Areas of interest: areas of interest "Badminton Court"
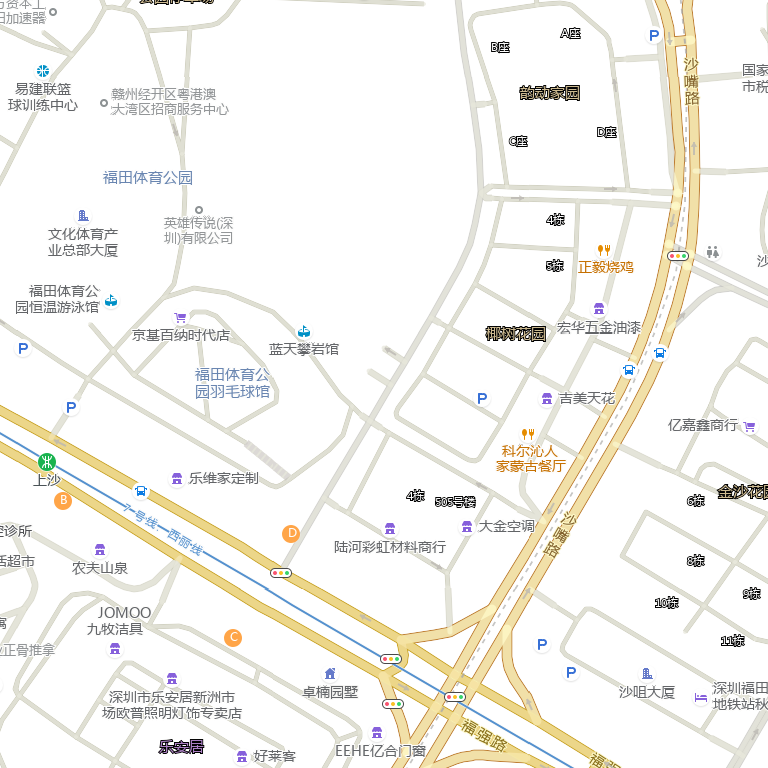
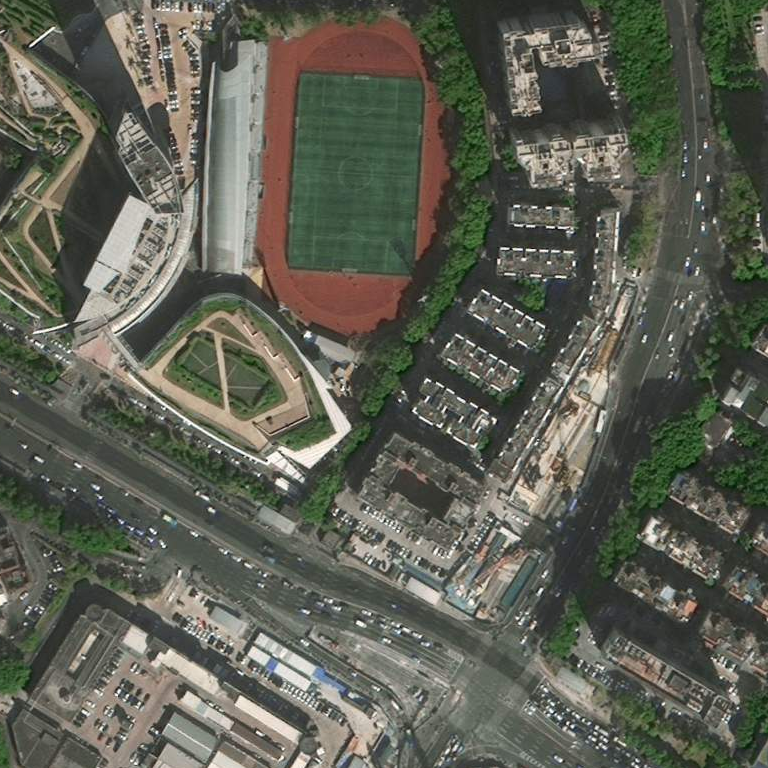